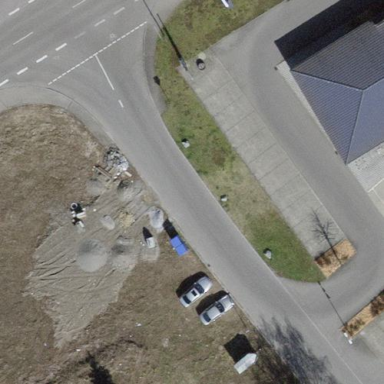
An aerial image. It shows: Street side parking area.